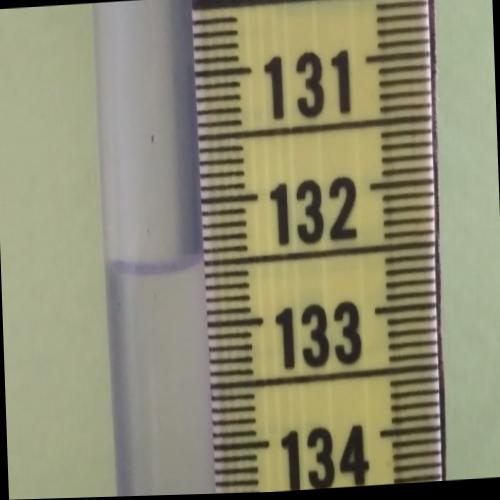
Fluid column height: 132.5 cm